Question: Count the number of objects in the diagram.
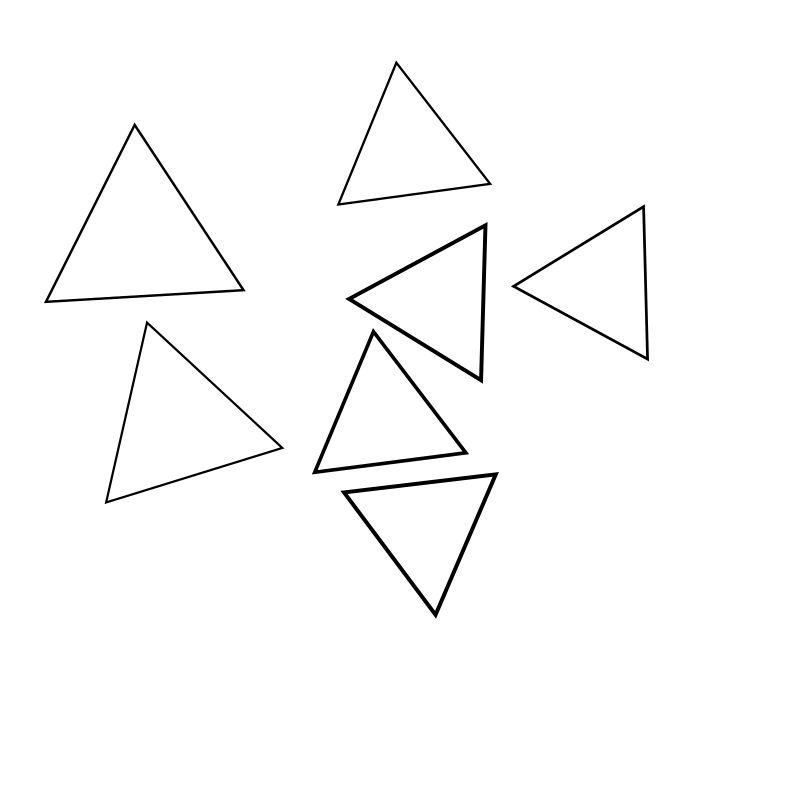
Answer: 7